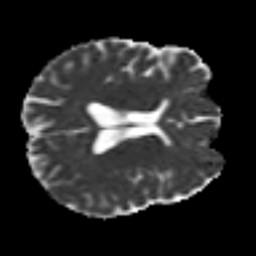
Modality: MD
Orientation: axial
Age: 29
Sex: male
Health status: healthy
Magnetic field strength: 3 T
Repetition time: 9 s
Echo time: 0.093 s